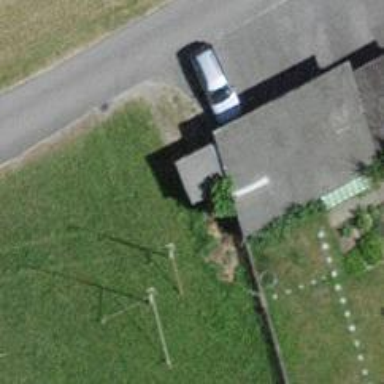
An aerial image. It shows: Garage building.